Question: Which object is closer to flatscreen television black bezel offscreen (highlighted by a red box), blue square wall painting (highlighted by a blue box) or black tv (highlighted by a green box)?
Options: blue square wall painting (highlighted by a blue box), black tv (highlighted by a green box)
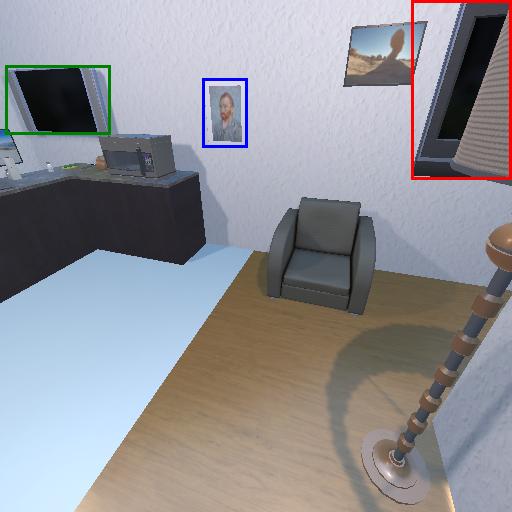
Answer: blue square wall painting (highlighted by a blue box)